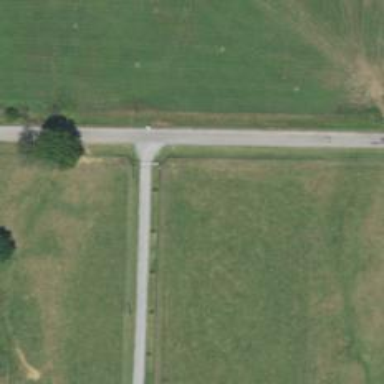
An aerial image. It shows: Driveway.